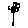
Label: flower